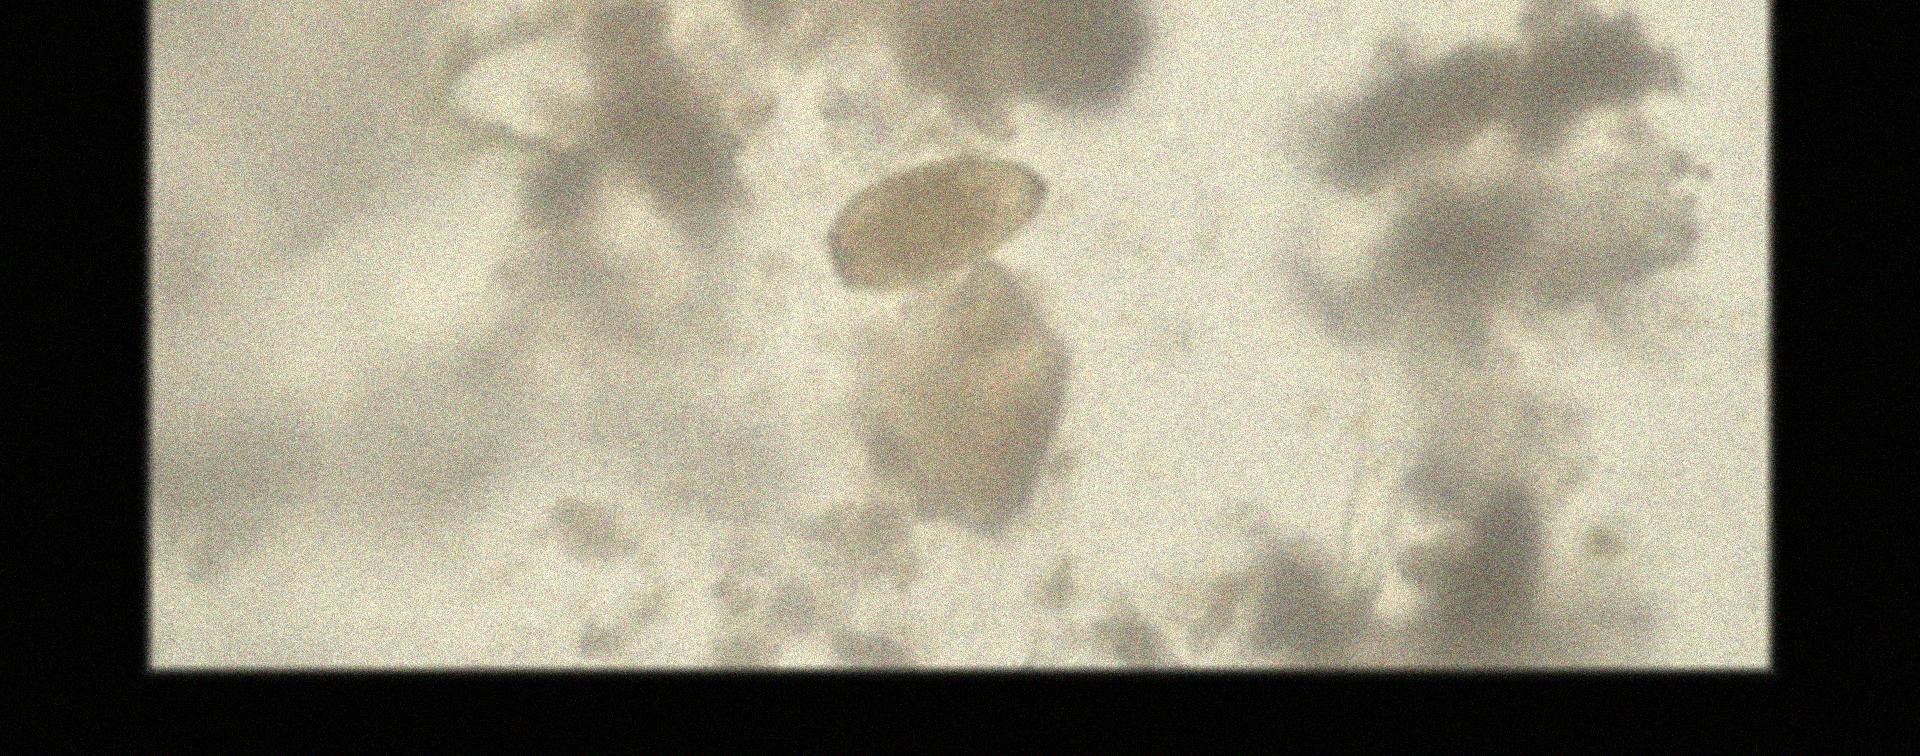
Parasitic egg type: Paragonimus spp